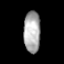
Tissue: lung
Cell type: Endothelial cells
Senescence score: 0.1557
Nuclear area (px): 679
Mean DAPI intensity: 171.664